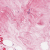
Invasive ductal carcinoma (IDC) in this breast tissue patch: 0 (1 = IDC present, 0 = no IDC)